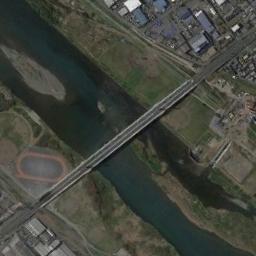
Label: bridge